Interaction volume radius: 5 \u00c5
Interaction volume height: 50 \u00c5
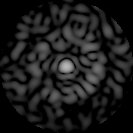
Disorder parameter: 0.8341